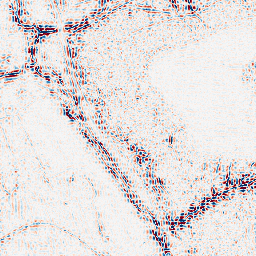
Category: wavelet
Decomposition family: wavelet_dwt
Decomposition parameters: wavelet: db8
level: 2
Upsampling method: bilinear
Upsampling parameters: scale: 4
Upsampling scale: 4